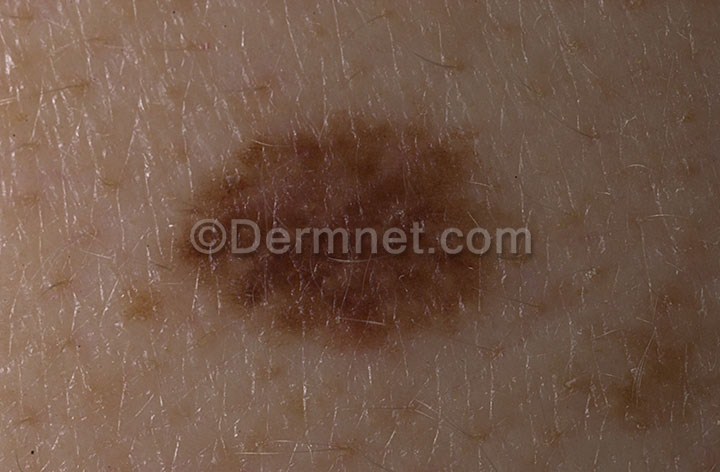
Disease: Melanoma Skin Cancer Nevi and Moles